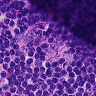
Metastatic tissue present: no